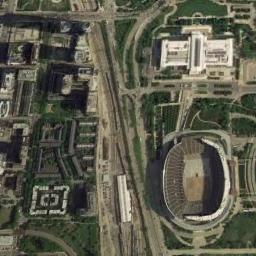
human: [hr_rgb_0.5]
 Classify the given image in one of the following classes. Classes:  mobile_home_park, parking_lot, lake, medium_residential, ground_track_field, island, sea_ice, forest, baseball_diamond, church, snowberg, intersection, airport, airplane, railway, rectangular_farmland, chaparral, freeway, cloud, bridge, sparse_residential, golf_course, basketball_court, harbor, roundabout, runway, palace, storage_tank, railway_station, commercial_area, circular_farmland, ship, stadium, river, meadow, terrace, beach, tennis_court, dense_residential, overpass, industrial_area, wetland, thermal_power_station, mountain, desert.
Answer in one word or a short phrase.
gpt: stadium